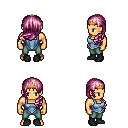
a pixel art fantasy rpg character, male body template, human, tanned skin, blue vest, teal pants, pink left-swept hairstyle, gold tiara, black shoes, four views (front, back, left, right), 2x2 character sprite sheet, small pixel art, hard edges, no anti-aliasing